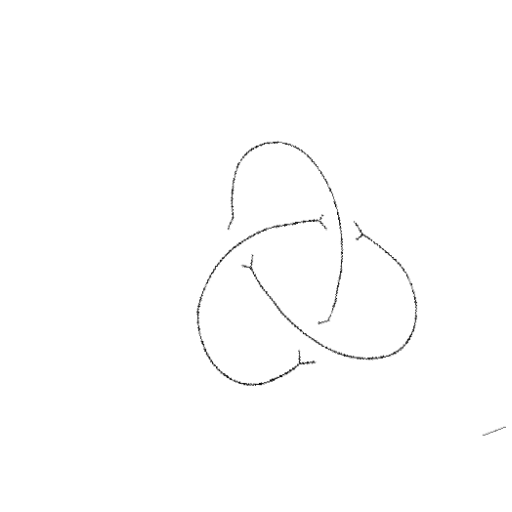
Crossing number: 3